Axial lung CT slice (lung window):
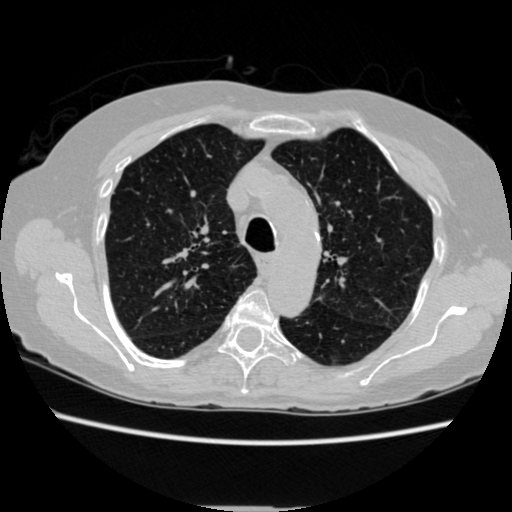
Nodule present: no